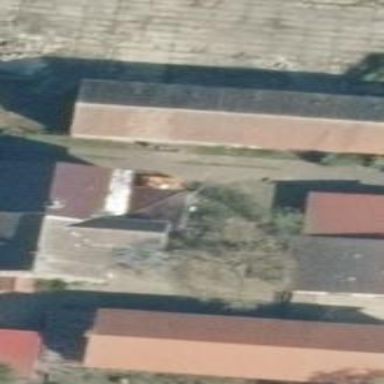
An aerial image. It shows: Simple and straightforward house.